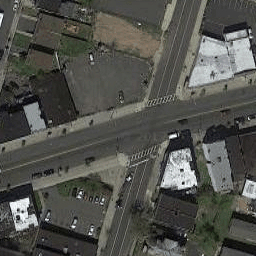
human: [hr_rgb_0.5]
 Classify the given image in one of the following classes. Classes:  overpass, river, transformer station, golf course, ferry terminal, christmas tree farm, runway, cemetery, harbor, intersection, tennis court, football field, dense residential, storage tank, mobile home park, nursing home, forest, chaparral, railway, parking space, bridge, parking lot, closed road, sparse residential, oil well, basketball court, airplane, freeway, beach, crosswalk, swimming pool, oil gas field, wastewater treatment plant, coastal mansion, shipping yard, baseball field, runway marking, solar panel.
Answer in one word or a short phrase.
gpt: intersection